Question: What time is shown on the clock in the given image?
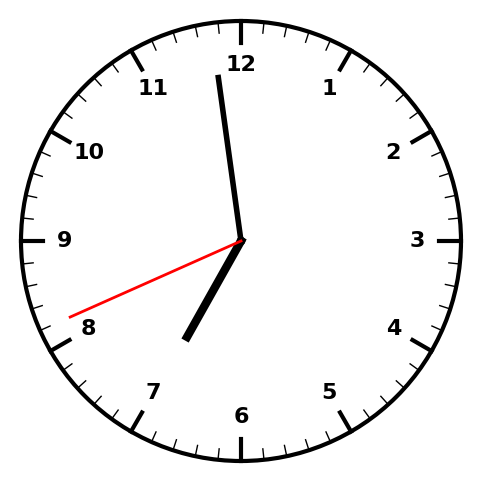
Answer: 06:58:41